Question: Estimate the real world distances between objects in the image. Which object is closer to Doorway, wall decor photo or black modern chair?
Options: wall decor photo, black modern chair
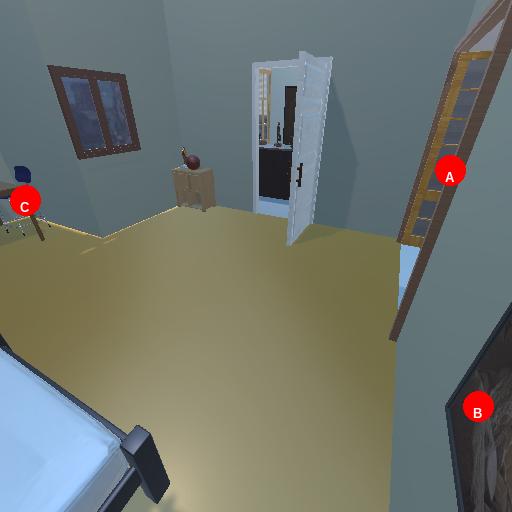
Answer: wall decor photo